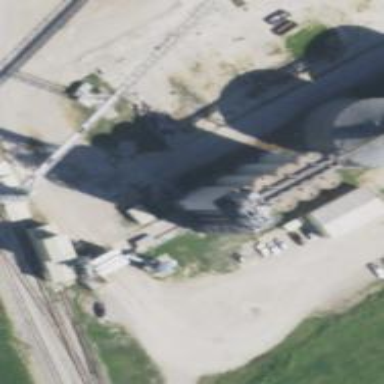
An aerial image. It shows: Silo.